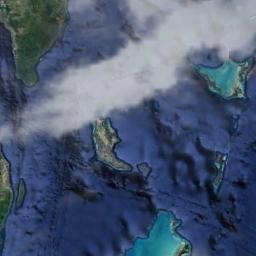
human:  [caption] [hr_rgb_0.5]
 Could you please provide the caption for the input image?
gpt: There was a little white cloud floating above the hill .

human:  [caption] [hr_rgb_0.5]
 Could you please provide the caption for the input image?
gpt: The white cloud is above blue sea and green island .

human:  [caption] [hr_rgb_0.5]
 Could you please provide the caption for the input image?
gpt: The stratus clouds are located above the surface of the sea while some ups and downs are on the ocean floor .

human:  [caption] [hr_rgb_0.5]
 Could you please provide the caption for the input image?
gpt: White clouds on green land and blue sea .

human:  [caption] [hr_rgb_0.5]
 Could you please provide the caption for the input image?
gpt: One gauzy white cloud over some sea islands .